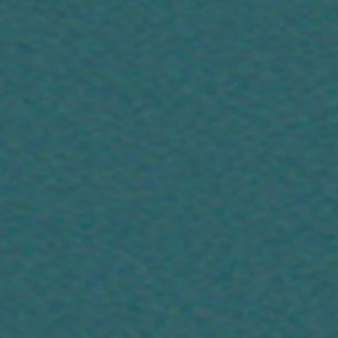
Label: other